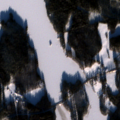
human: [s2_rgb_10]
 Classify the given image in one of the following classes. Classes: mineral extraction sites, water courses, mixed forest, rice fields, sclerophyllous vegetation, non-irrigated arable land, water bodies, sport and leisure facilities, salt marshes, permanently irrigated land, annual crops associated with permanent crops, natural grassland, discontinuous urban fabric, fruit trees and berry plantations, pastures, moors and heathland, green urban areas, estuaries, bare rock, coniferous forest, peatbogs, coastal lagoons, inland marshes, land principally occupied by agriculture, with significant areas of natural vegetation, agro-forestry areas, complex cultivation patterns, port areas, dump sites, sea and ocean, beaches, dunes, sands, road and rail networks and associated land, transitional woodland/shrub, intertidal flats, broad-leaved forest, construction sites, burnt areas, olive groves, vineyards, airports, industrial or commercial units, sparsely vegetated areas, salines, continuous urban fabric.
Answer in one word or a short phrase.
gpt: land principally occupied by agriculture, with significant areas of natural vegetation, coniferous forest, mixed forest, water bodies